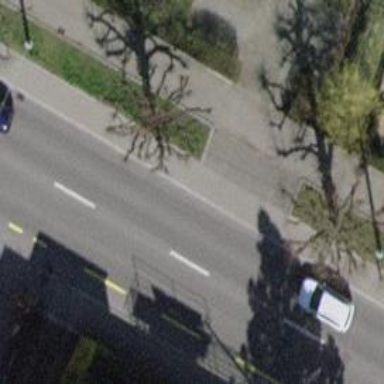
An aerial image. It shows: Avenue lined with trees.